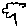
Label: tree